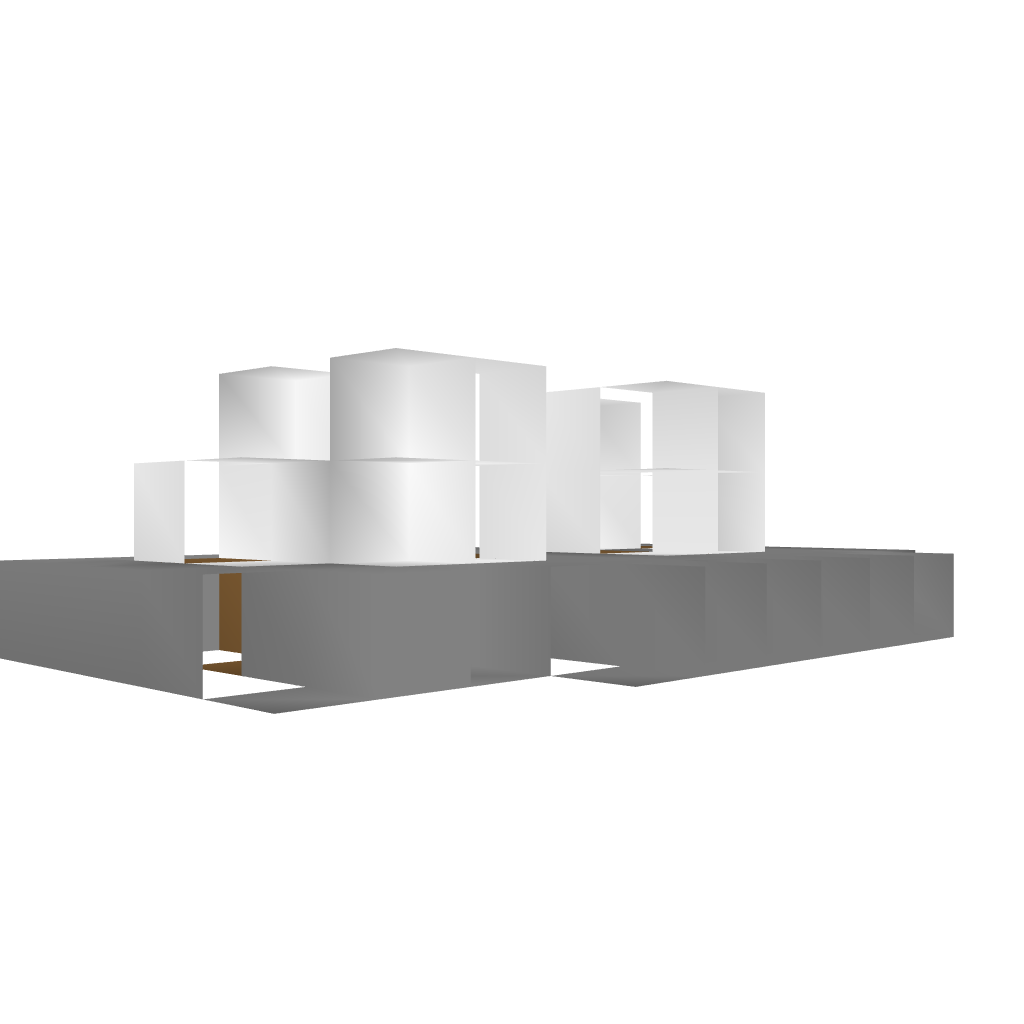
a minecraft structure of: simple piston door bad low quality